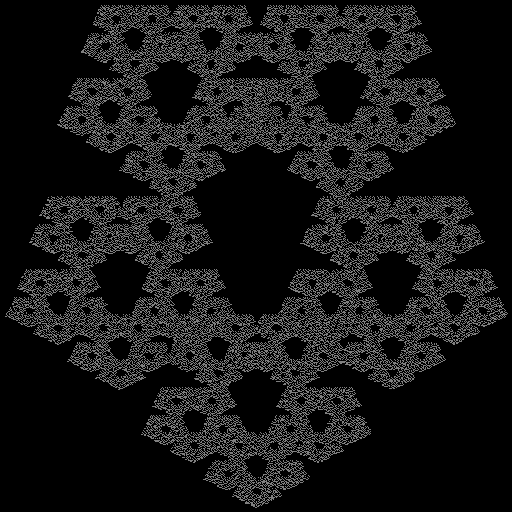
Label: sierpinski_pentagon